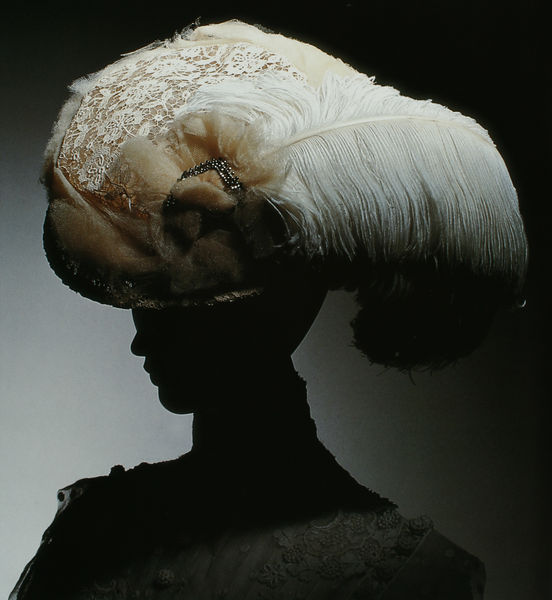
Titel: Hut
Standort: Kyoto (Japan)
Institution: Kyoto Costume Institute
Schlagwörter: dunkel, feder, kopf, schatten, weiß, grün, blume, frau, grau, hell, hintergrund, hut, kleid, licht, mund, nase, profil, schmuck, schwarz, blüte, dame, rose, beige, mode, wand, gefieder, gesicht, kragen, pelz, silber, spitze, hals, gold, stickerei, stoff, spitzen, borte, brosche, dekoltee, kontrast, lippen, perlen, rokoko, rosa, schultern, fell, modell, weis, silhouette, beleuchtung, rand, spitz, detail, floral, rüschen, knöpfe, krempe, raffung, foto, fotografie, photographie, schnalle, belichtung, puppe, lachs, photo, kiel, halbprofil, farbfoto, museum, gerafft, empire, aufnahme, spize, federkiel, kopfbedekung, modepuppe, kyoto, ausladend, aprikot, prifil, behütet, hutrand, efaltet, falteng, fgesicht, hutform, lachsfarben